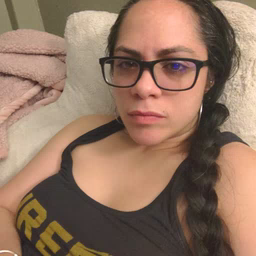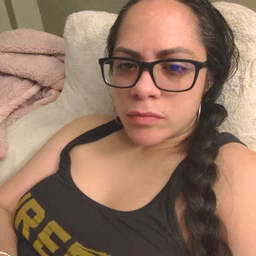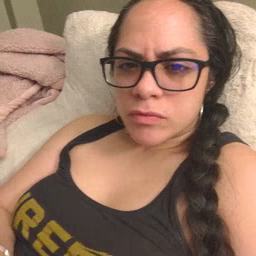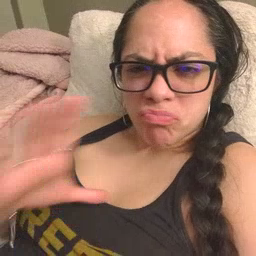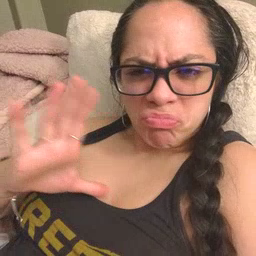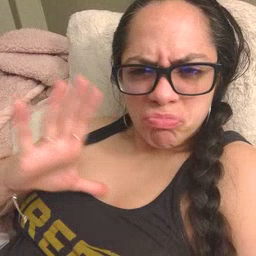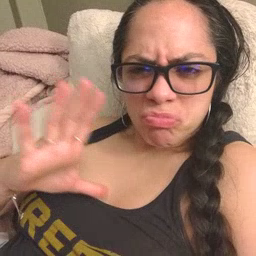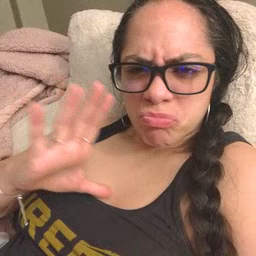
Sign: fine